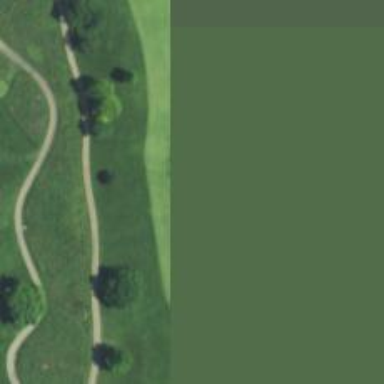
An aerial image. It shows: View of golf hole.